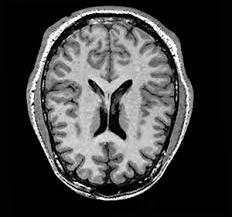
Label: notumor